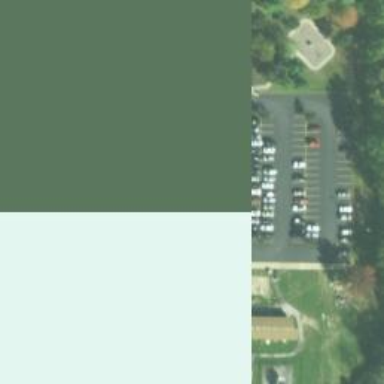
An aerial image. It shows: Parking space is available.